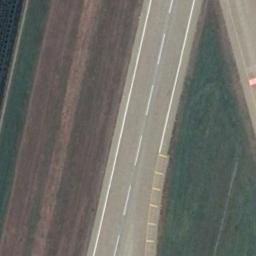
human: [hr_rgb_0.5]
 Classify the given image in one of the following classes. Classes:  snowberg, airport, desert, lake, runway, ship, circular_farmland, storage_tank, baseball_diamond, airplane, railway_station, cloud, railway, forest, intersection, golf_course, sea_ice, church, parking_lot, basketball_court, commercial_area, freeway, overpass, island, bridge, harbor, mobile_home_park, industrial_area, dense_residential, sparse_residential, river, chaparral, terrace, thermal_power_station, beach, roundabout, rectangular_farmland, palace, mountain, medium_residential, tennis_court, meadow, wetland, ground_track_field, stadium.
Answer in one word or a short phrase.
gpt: runway